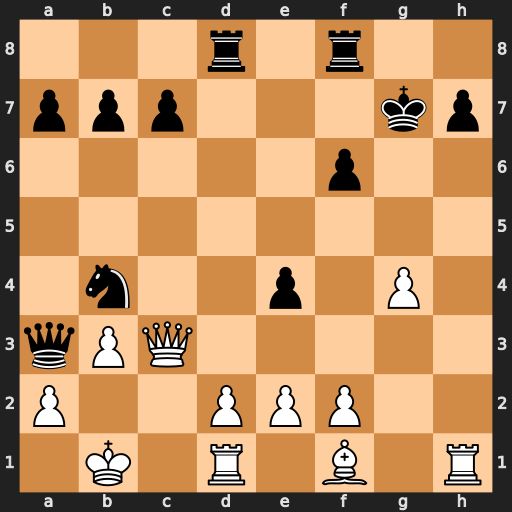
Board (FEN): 3r1r2/ppp3kp/5p2/8/1n2p1P1/qPQ5/P2PPP2/1K1R1B1R
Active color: w
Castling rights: -
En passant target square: -
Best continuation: Qxc7+ Rf7 Rxh7+ Kxh7 Qxf7+ Kh6 Qxf6+